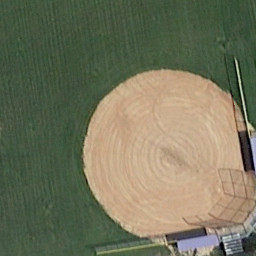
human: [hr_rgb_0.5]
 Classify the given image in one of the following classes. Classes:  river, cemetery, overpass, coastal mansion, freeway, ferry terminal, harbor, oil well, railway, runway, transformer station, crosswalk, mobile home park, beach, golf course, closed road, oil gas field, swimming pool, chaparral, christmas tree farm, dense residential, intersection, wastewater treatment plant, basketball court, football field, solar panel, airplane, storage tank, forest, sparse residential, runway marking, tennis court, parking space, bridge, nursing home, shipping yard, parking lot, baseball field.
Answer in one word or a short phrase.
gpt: baseball field